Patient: sex F, age 63
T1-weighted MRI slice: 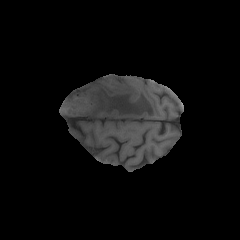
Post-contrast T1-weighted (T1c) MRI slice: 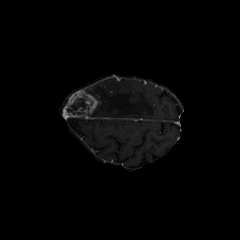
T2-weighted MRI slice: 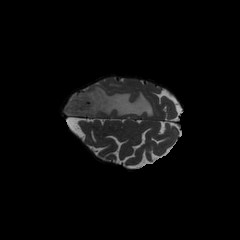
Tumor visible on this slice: yes
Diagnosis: Glioblastoma, IDH-wildtype
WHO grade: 4